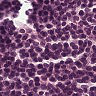
Metastatic tissue present: no